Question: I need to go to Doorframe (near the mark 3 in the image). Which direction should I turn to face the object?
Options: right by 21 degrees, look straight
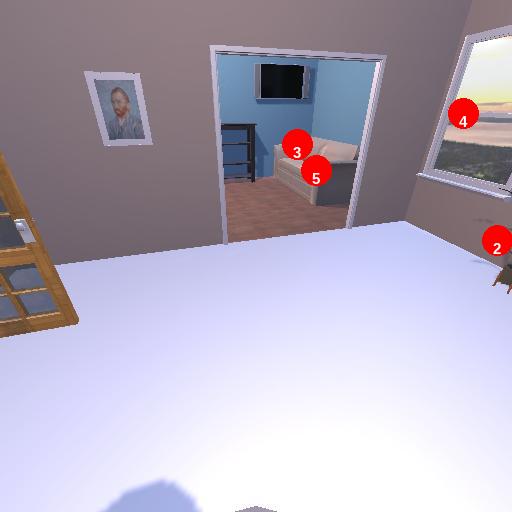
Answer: right by 21 degrees